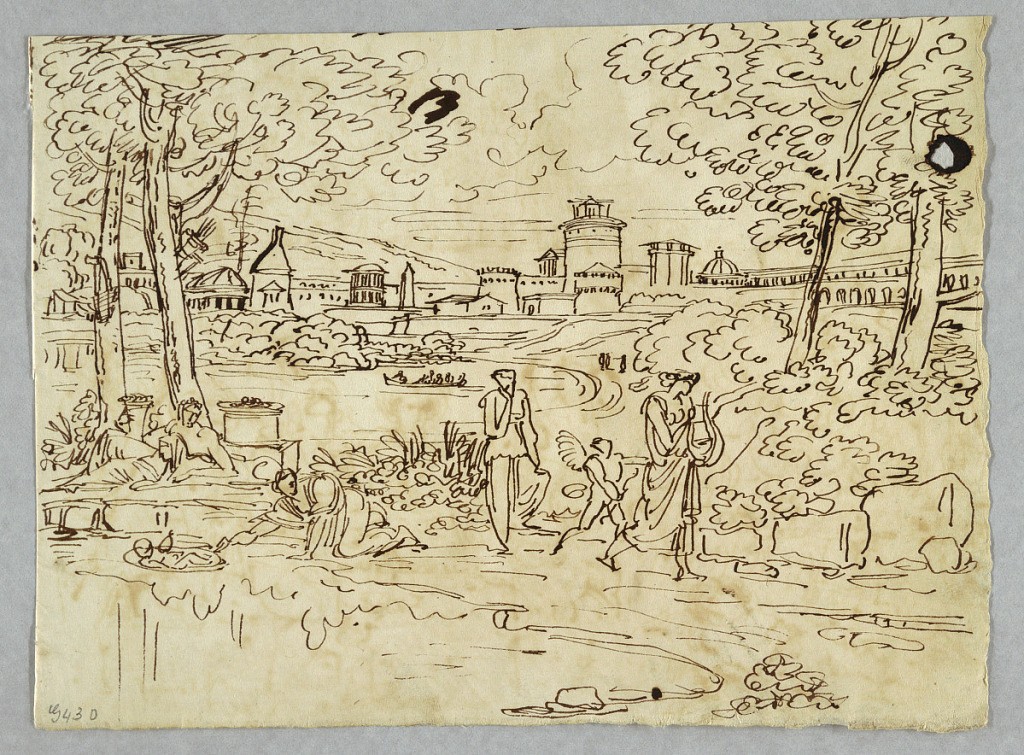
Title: Apollo with lyre and Love
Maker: Felice Giani, Italian, 1758–1823
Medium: Pen and brown ink, brush and brown wash over traces of graphite on cream laid paper
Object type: Drawing
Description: Apollo with lyre and Love in landscape